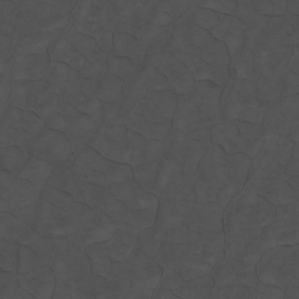
Label: non_frost